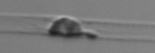
Label: Dactyliosolen_blavyanus